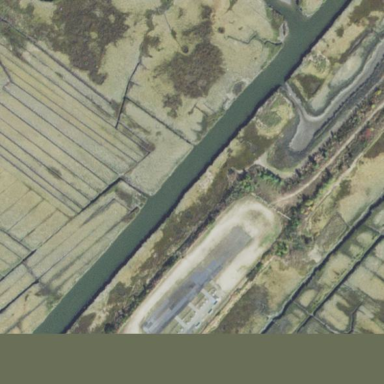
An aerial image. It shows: Saltmarsh wetland.